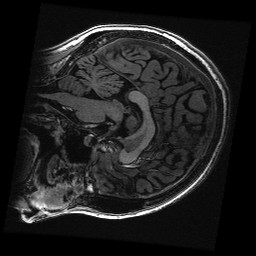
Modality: T1w
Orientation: sagittal
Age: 21
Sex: female
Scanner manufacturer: ge
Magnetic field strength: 3 T
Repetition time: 0.008848 s
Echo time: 0.003544 s